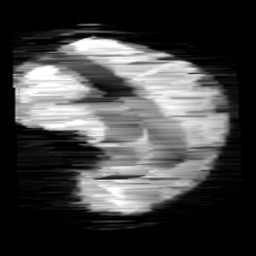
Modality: minIP
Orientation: sagittal
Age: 11
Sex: female
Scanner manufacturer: siemens
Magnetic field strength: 3 T
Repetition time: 0.027 s
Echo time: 0.02 s